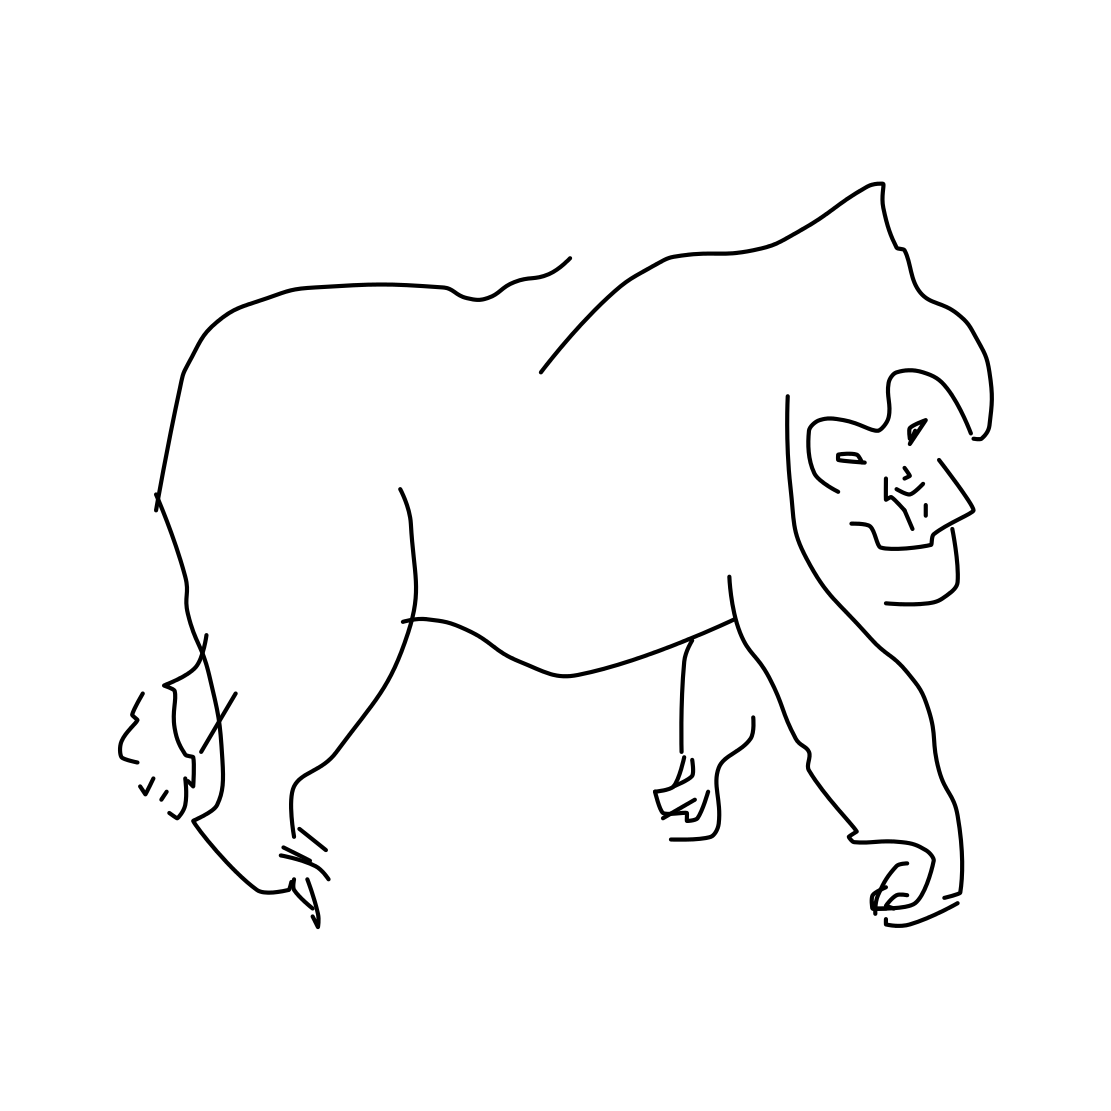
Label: monkey